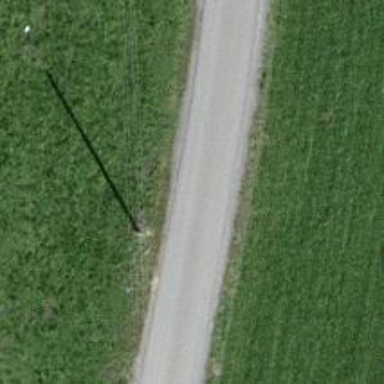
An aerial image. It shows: Power pole.